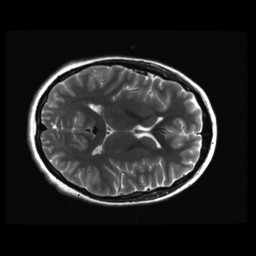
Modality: T2w
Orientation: axial
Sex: female
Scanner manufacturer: ge
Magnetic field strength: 3 T
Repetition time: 5 s
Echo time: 0.101 s